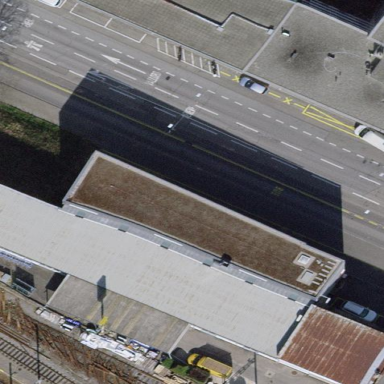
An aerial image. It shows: Office building.